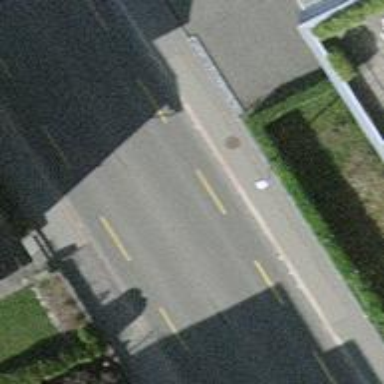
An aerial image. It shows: Secondary road with asphalt surface. It has separate cycle lane and sidewalk.